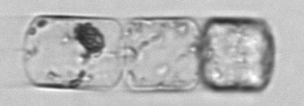
Label: Lauderia_annulata